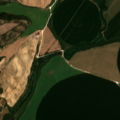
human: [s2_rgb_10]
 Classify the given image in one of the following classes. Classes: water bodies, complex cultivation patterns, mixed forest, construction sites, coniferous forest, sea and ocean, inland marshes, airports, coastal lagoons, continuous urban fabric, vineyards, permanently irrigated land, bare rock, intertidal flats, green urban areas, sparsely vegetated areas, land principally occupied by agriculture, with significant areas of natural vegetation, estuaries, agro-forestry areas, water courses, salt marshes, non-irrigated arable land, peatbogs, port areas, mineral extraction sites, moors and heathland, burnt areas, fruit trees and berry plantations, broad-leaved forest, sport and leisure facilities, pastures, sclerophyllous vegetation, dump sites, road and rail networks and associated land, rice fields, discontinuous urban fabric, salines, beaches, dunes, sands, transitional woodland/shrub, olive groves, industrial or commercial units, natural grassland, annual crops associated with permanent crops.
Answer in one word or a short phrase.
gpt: permanently irrigated land, vineyards, broad-leaved forest, transitional woodland/shrub